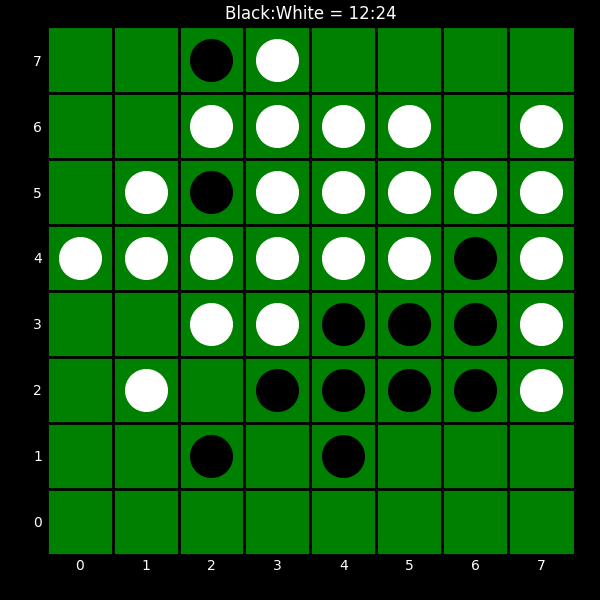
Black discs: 12
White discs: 24